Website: home-depot
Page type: account-selection
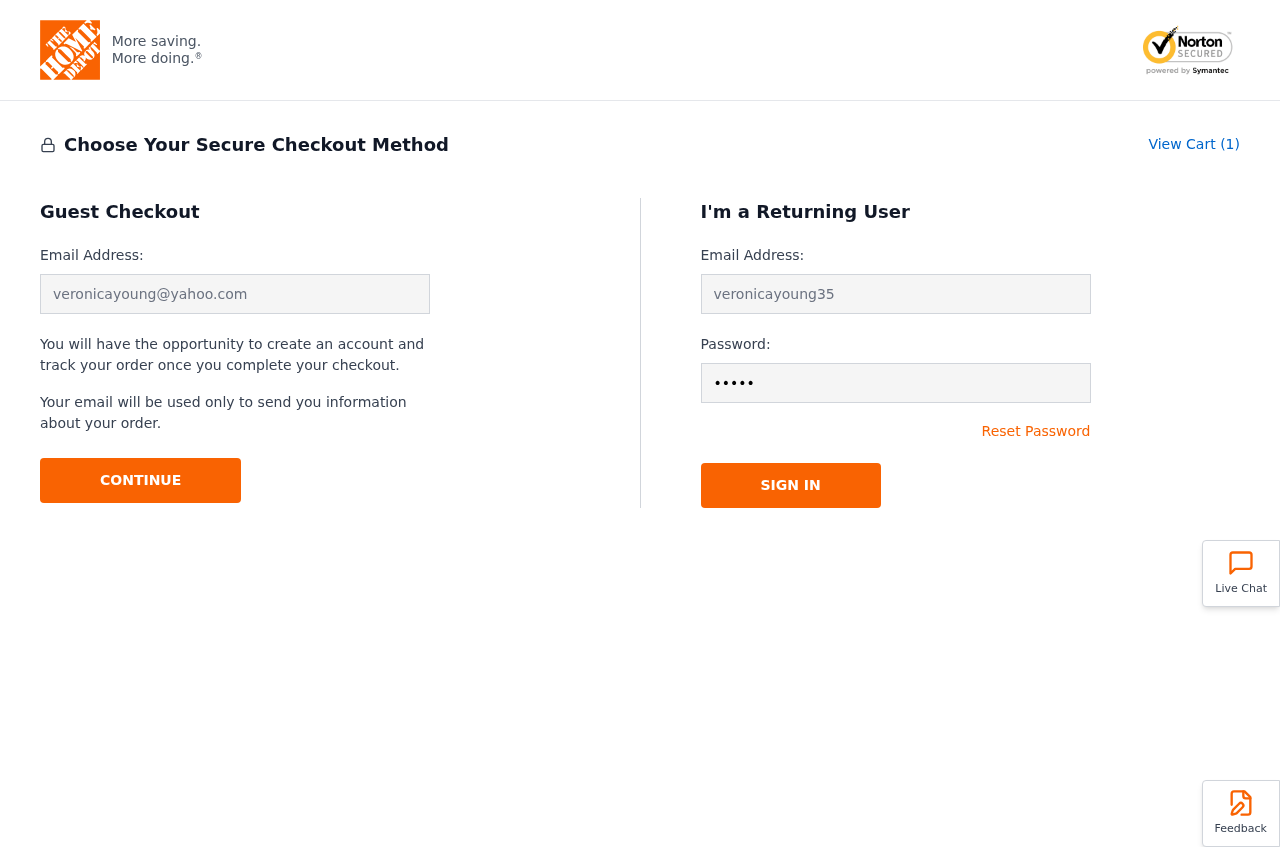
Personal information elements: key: PII_EMAIL
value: veronicayoung@yahoo.com
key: PII_LOGIN_USERNAME
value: veronicayoung35
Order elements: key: ORDER_NUM_ITEMS
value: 1